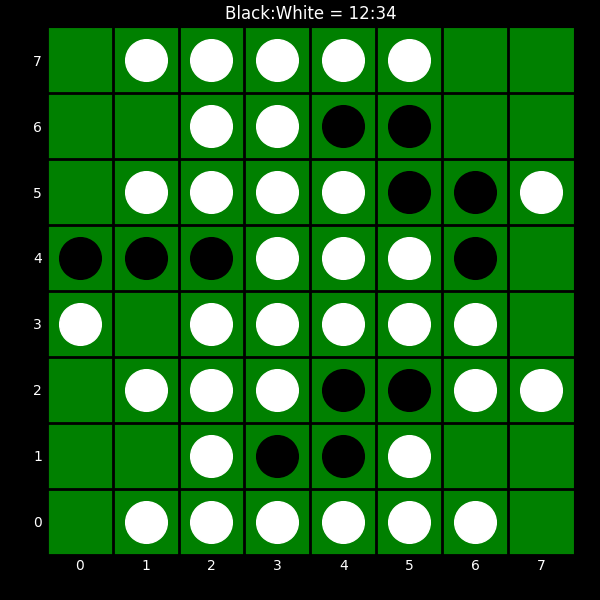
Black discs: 12
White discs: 34